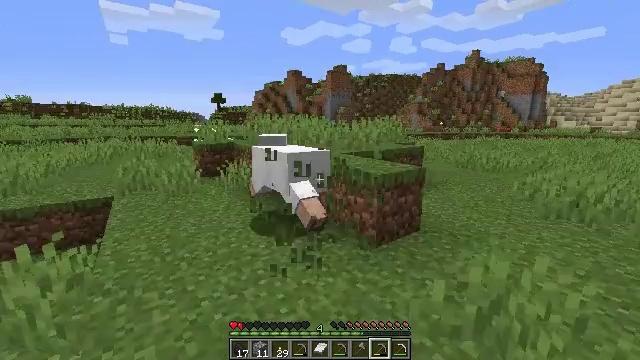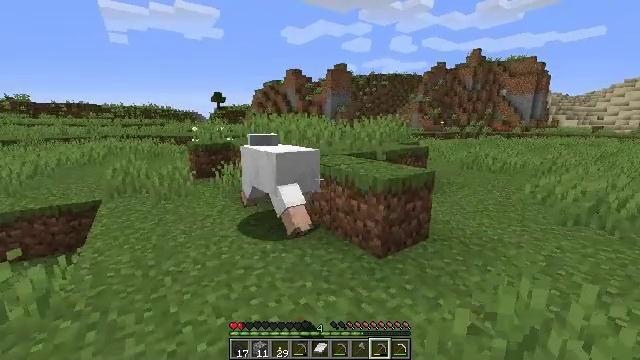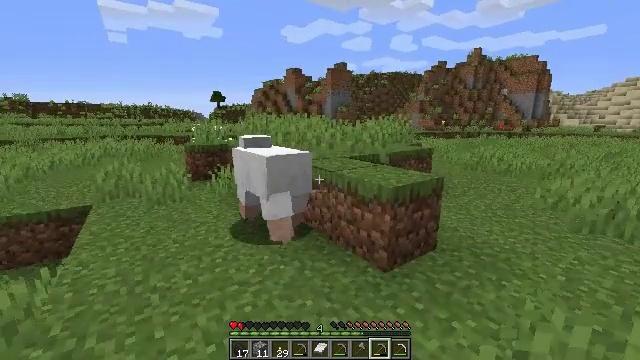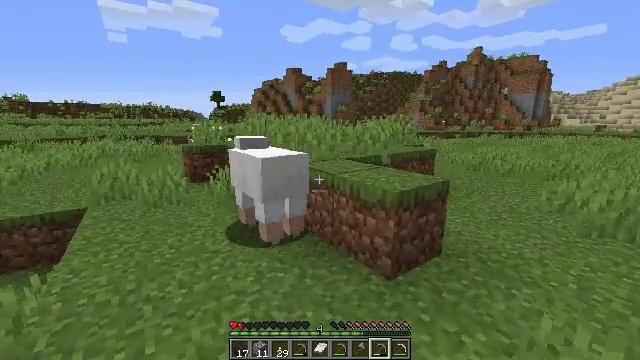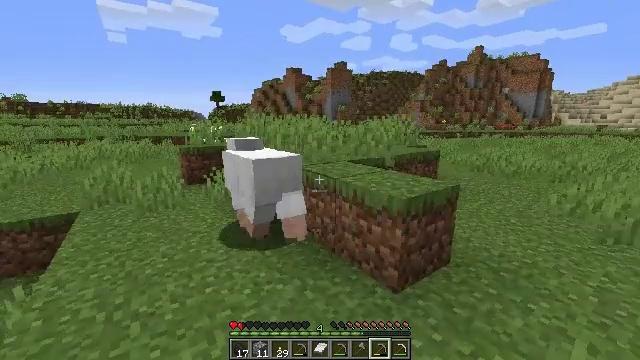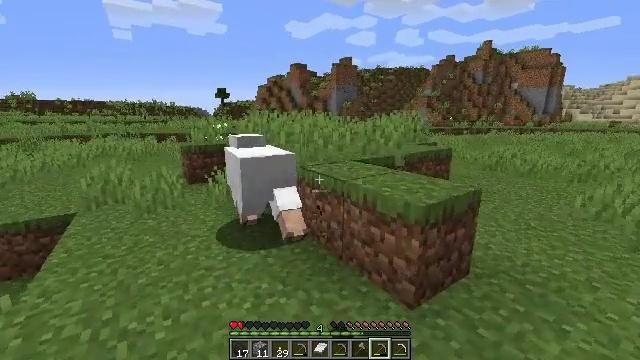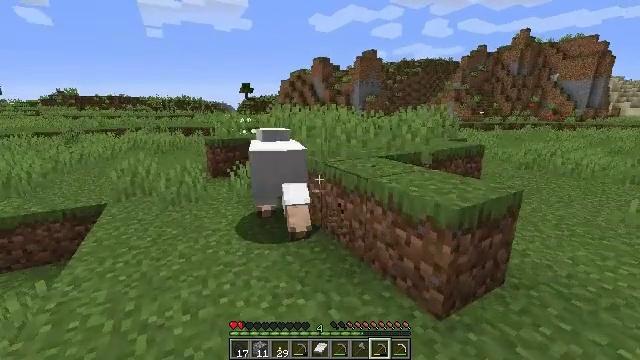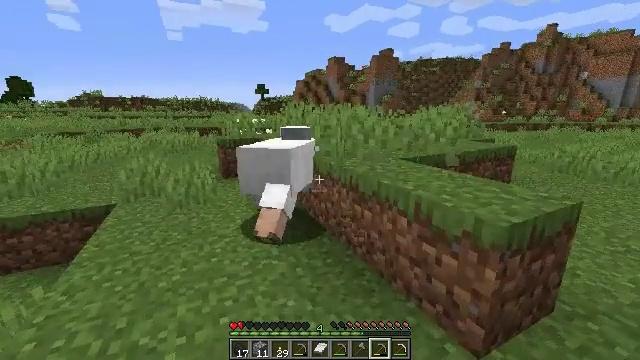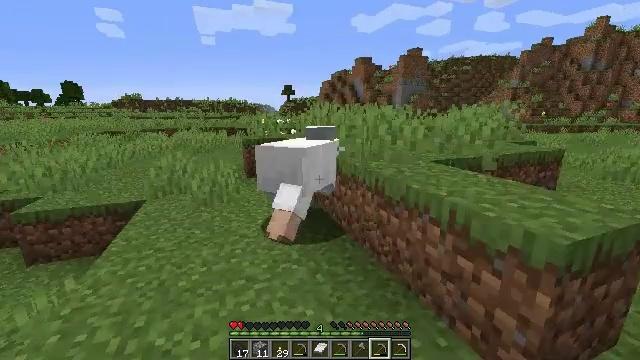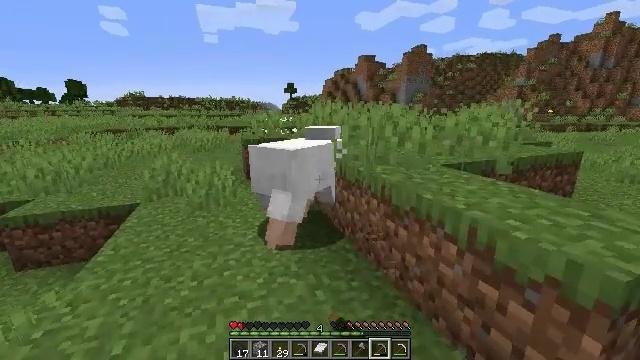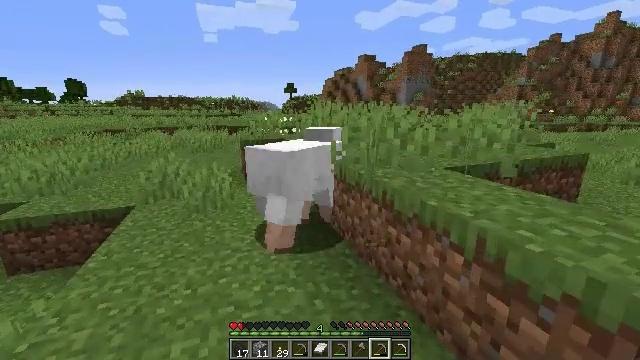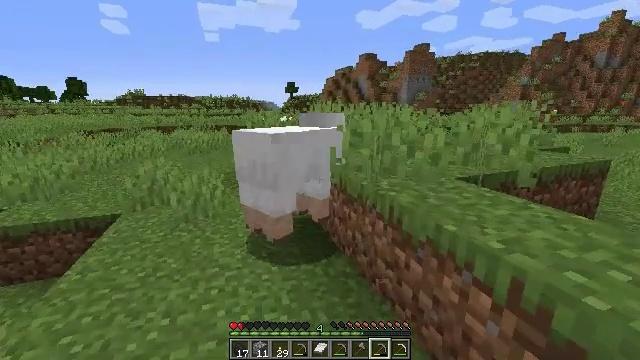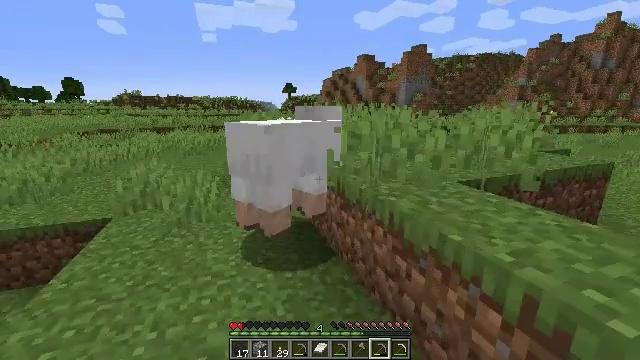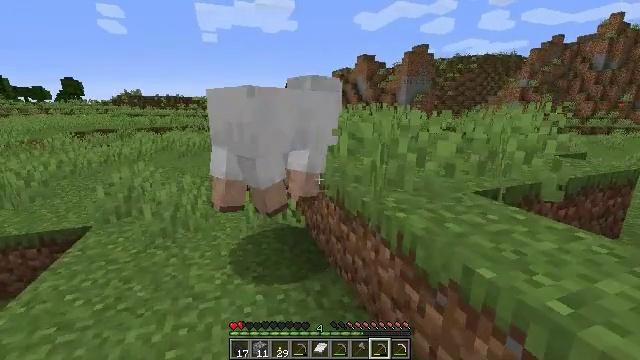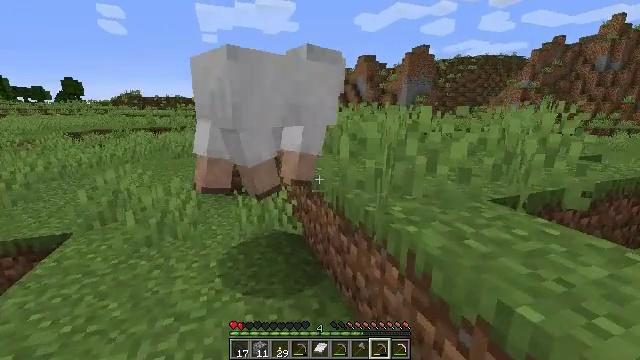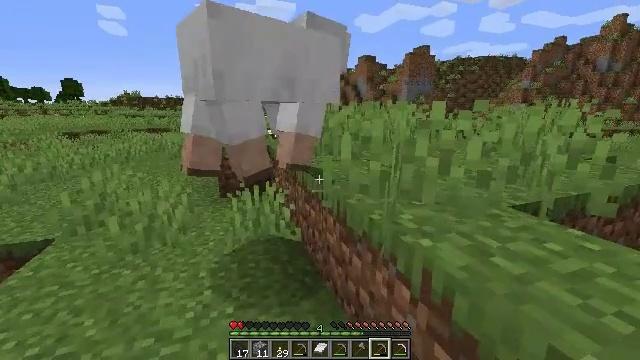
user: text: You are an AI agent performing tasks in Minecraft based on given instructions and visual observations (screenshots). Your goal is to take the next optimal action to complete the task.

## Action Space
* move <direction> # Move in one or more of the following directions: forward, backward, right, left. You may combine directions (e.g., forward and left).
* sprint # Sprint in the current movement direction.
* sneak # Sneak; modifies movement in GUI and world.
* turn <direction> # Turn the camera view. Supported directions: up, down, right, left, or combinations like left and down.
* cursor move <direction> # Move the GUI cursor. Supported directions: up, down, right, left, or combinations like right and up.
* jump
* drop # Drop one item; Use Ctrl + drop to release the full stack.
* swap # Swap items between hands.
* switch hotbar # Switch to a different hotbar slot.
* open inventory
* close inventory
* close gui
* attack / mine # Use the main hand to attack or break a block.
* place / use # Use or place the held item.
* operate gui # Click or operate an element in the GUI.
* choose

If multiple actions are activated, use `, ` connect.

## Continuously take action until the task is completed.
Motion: motion action
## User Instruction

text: Hunt animals.
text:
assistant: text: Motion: move forward, attack / mine
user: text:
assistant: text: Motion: move forward, attack / mine
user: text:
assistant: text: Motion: move forward
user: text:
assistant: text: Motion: move forward, attack / mine
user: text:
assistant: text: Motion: move forward, turn left, attack / mine
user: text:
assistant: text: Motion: move forward, turn left and down, attack / mine
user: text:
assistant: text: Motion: move forward, turn left
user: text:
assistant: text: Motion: move forward, turn left, attack / mine
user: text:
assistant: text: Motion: move forward, attack / mine
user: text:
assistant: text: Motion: move forward, attack / mine
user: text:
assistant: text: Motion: move forward, attack / mine
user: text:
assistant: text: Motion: move forward
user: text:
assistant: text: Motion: move forward, attack / mine
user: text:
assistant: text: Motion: move forward, attack / mine
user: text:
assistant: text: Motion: move forward, attack / mine
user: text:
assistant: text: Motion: move forward
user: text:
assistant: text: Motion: move forward, attack / mine
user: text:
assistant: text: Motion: move forward, turn left, attack / mine
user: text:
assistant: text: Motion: attack / mine